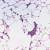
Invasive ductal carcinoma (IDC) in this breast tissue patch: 0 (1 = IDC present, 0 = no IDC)